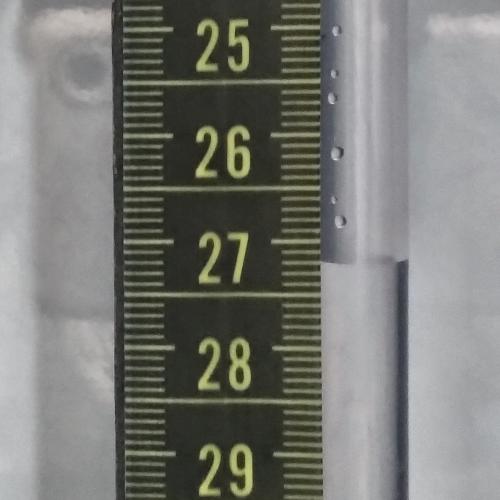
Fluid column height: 27.2 cm